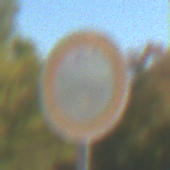
Verkehrszeichen: VerbotFahrzeugeAllerArt
Umgebung: Outdoor, Nature
Tageszeit: Midday
Wetter: Clear
Licht: Natural
Jahreszeit: Summer
Kontrast: HighContrast